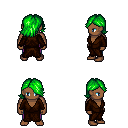
a pixel art fantasy rpg character, male body template, human, dark skin, brown robe, magenta pants, green swoop hairstyle, four views (front, back, left, right), 2x2 character sprite sheet, small pixel art, hard edges, no anti-aliasing